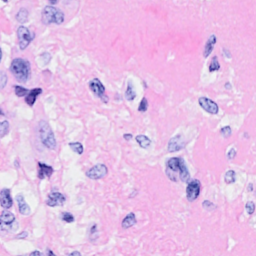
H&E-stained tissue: Breast